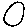
Label: circle